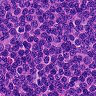
Metastatic tissue present: no